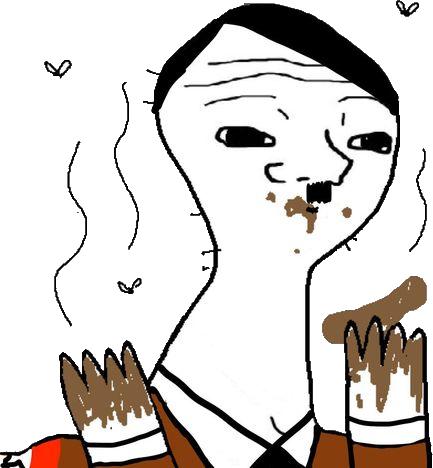
Label: 5_Brainlet